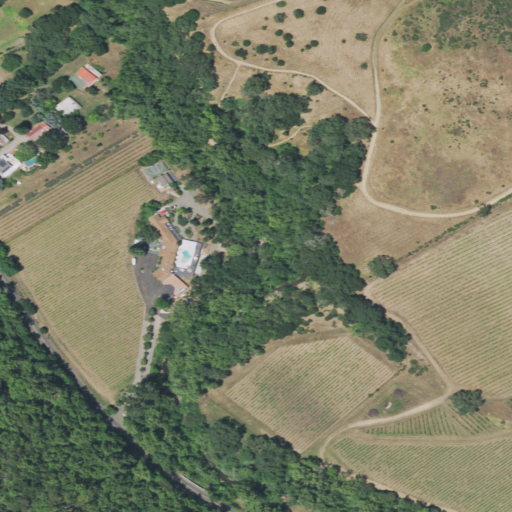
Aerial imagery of valley in California named Redwood Canyon containing grassland, cultivated crops, woody wetlands, open development, shrub, deciduous forest, mixed forest, low intensity development, and evergreen forest